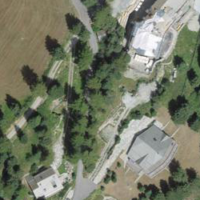
EUNIS habitat code: 55
Species observed at this site:
Scotopteryx chenopodiata
Cichorium intybus
Campanula glomerata